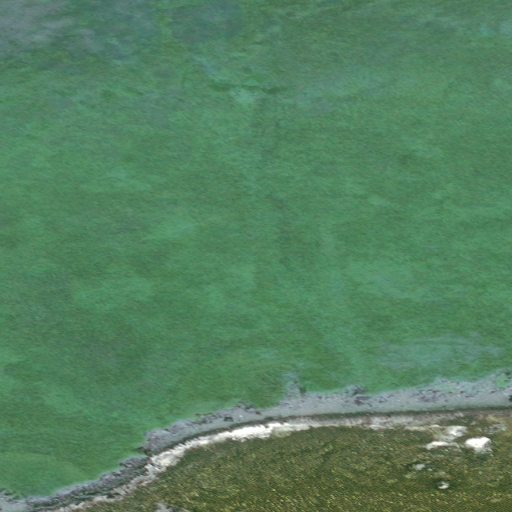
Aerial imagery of island in Alaska named Aagyuuĝim Nuĝa containing only unknown